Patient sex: F
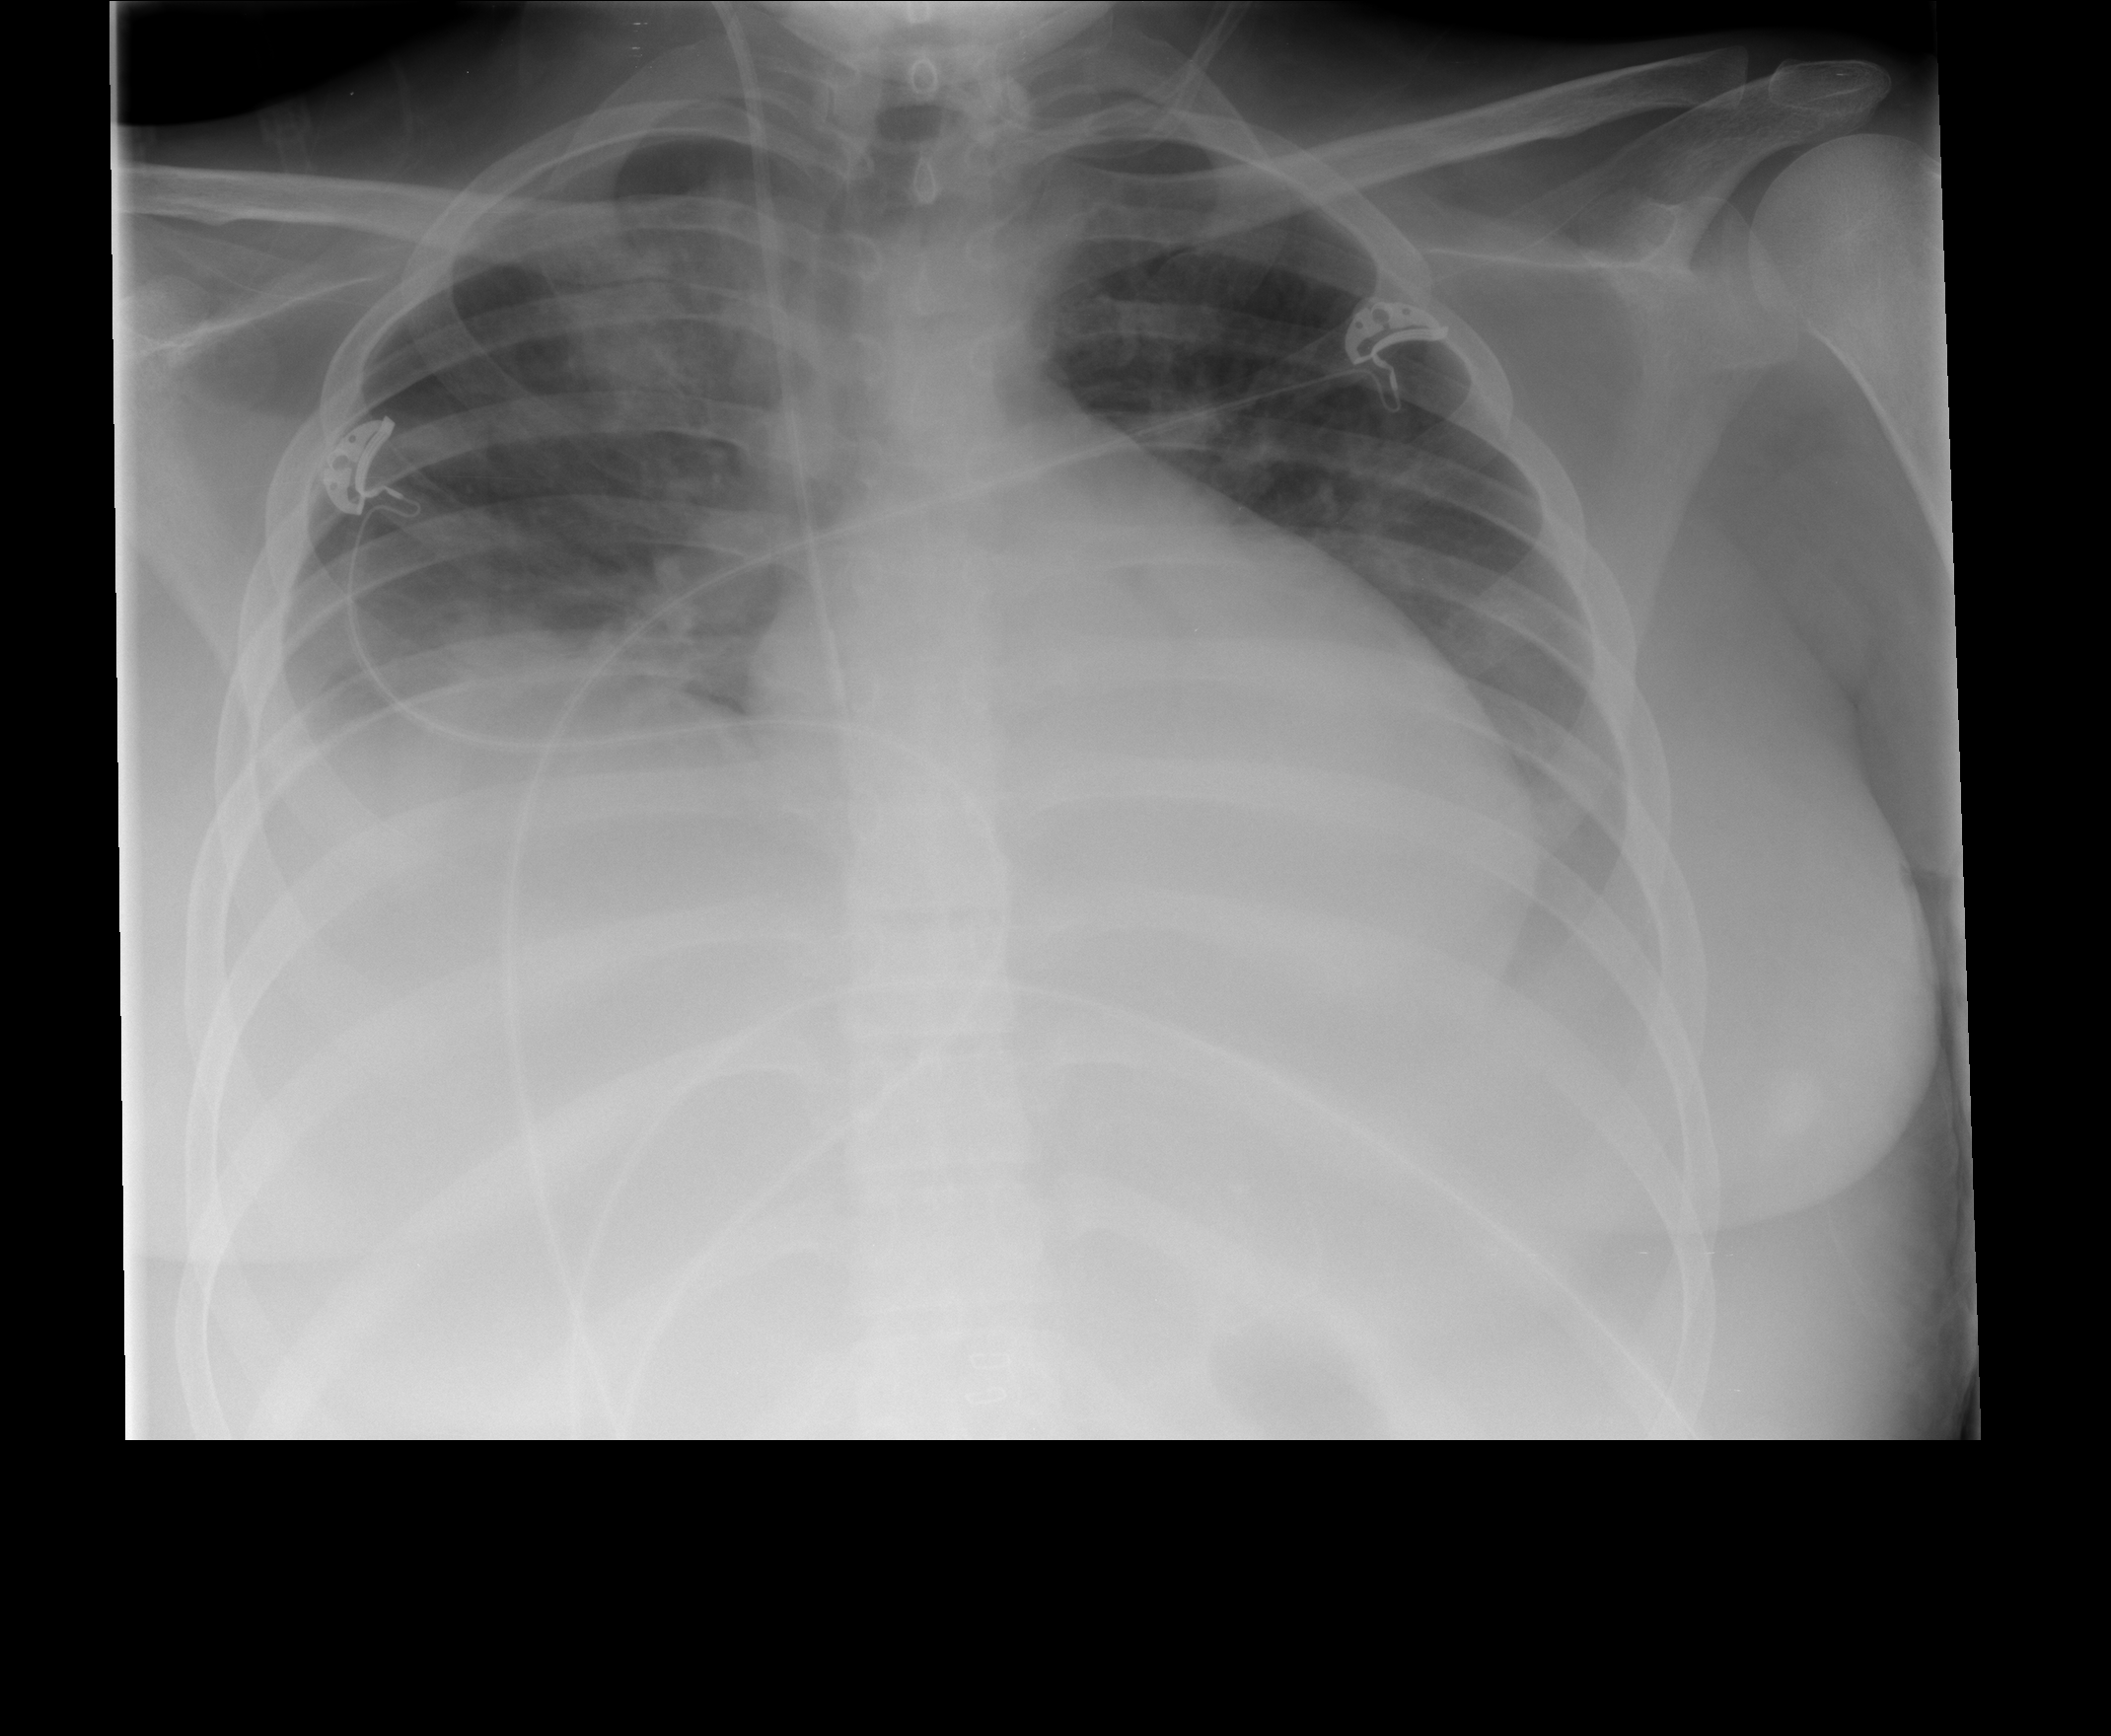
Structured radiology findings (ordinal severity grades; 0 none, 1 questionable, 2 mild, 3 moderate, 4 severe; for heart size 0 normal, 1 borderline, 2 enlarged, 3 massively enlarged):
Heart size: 0
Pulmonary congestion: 0
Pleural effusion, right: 0
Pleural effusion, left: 2
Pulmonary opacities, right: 3
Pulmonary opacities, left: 0
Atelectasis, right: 2
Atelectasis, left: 2